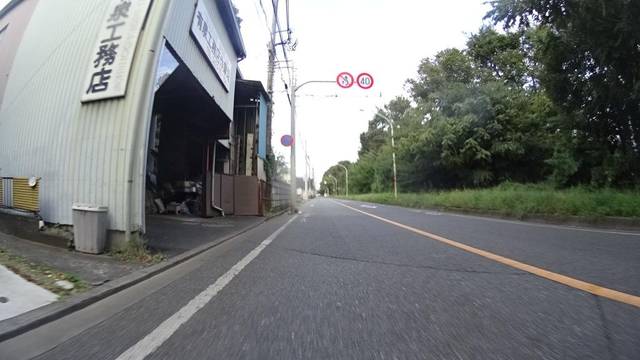
Region: Japan
Coordinates: 35.716, 139.485